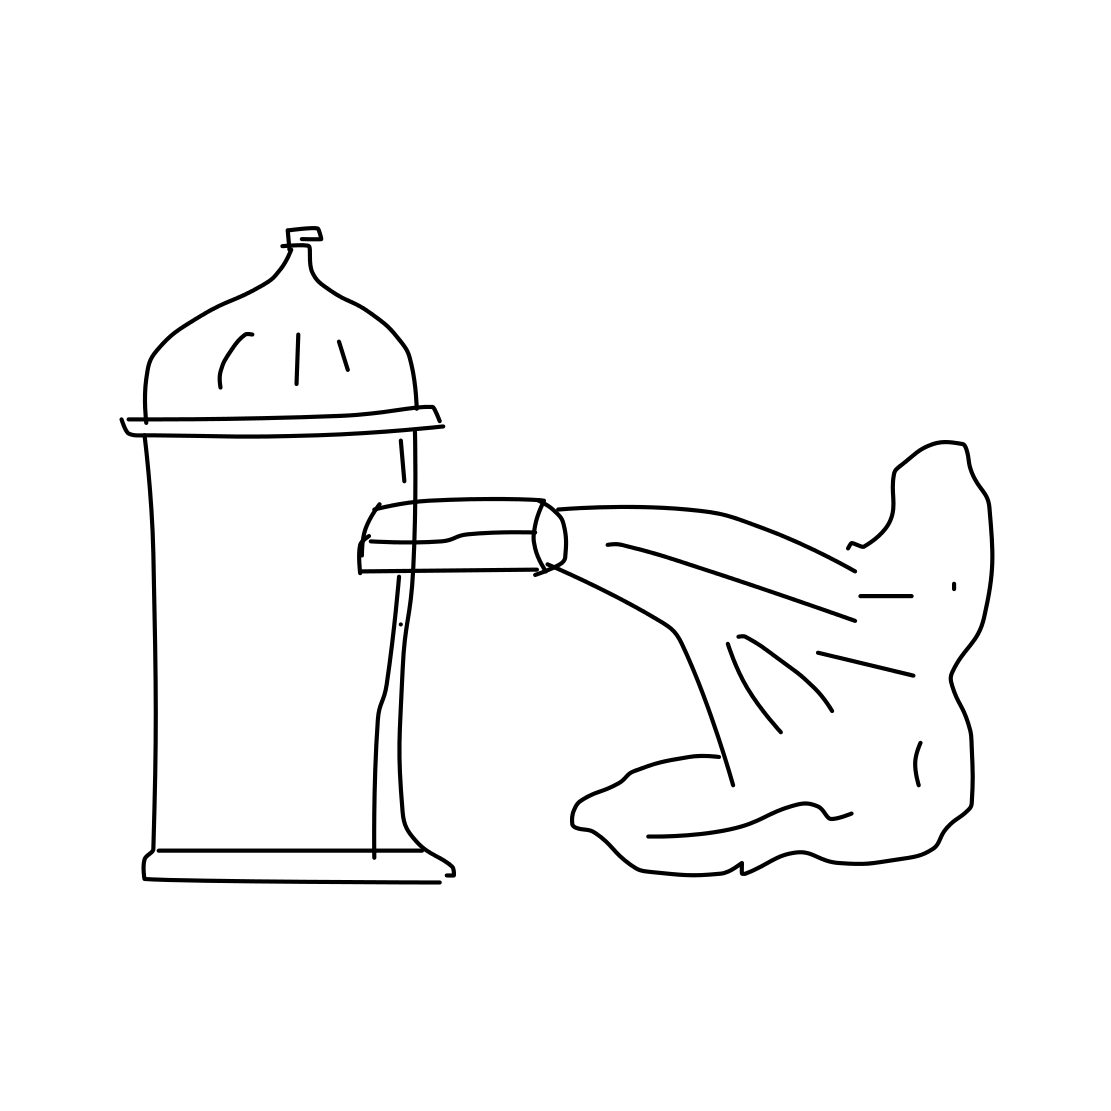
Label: fire hydrant